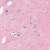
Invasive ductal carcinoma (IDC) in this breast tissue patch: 1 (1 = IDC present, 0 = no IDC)